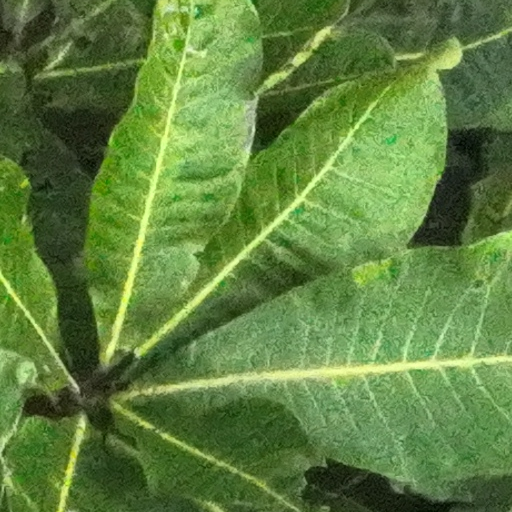
Species: Anacardium excelsum
GBIF accepted scientific name: Anacardium excelsum
Crown area (m\u00b2): 477.389